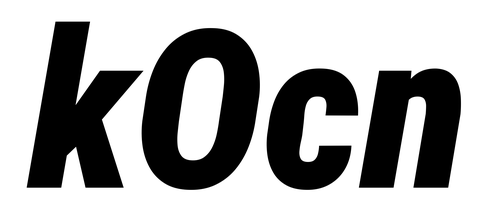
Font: Roboto-Italic_Condensed_Black_Italic